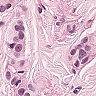
Metastatic tissue present: yes